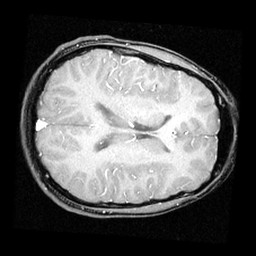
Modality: inplaneT1
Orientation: axial
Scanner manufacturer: ge
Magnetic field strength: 3 T
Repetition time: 0.2 s
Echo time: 0.0036 s